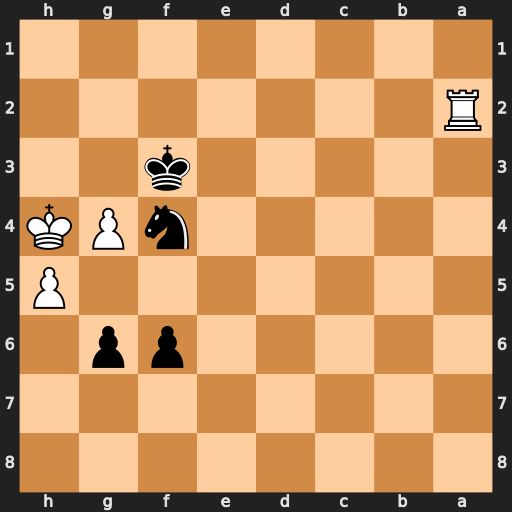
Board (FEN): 8/8/5pp1/7P/5nPK/5k2/R7/8
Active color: b
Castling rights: -
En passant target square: -
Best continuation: g5#